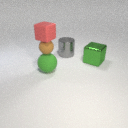
large green metal cube to the right of large gray metal cylinder